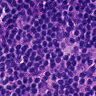
Metastatic tissue present: no